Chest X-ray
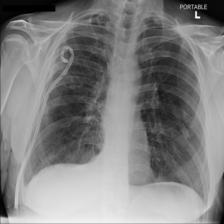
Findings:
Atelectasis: negative
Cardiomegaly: negative
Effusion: negative
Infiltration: negative
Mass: negative
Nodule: negative
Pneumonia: negative
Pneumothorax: positive
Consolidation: negative
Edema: negative
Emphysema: negative
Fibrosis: negative
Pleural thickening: negative
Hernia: negative